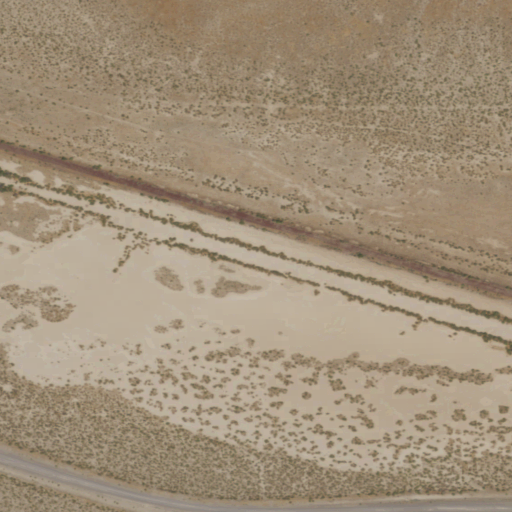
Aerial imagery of gap in Nevada named Astor Pass containing shrub, grassland, and barren land